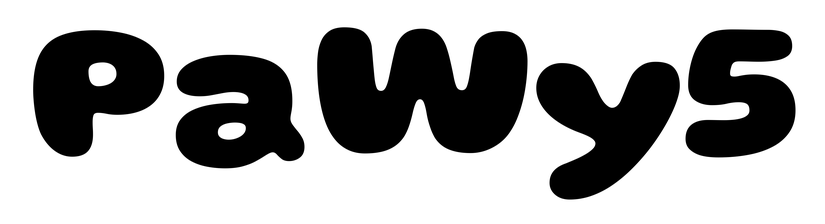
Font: Gluten_ExtraBold